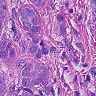
Metastatic tissue present: yes